Question: In some code I want to choose 'n' random numbers in '[0,1)' which sum to '1'.
I do so by choosing the numbers independently in '[0,1)' and normalizing them by dividing each one by the total sum:
'''
numbers = [random() for i in range(n)]
numbers = [n/sum(numbers) for n in numbers]
'''
My "problem" is, that the distribution I get out is quite skew. Choosing a million numbers not a single one gets over '1/2'. By some effort I've calculated the pdf, and it's not nice.
Here is the weird looking pdf I get for 5 variables:

Do you have an idea for a nice algorithm to choose the numbers, that result in a more uniform or simple distribution?
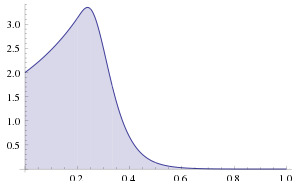
Answer: You are looking to partition the distance from 0 to 1.
Choose n - 1 numbers from 0 to 1, sort them and determine the distances between each of them.
This will partition the space 0 to 1, which should yield the occasional large result which you aren't getting.
Even so, for large values of n, you can generally expect your max value to decrease as well, just not as quickly as your method.